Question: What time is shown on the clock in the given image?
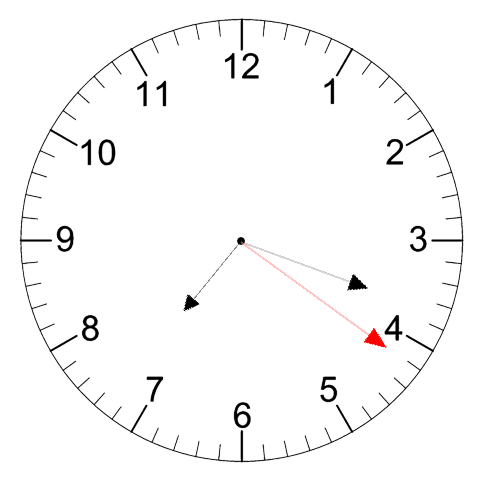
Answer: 07:18:21